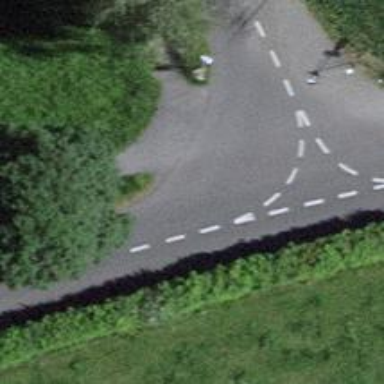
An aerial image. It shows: Unclassified road with separate sidewalk.